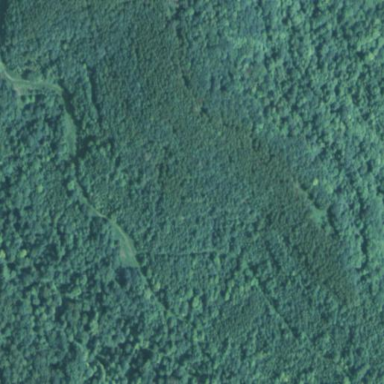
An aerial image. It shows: Evergreen needle-leaved woodland.